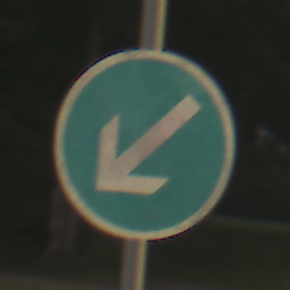
Verkehrszeichen: VorgeschriebeneVorbeifahrtLinks
Umgebung: Outdoor, Nature
Tageszeit: SunriseSunset
Wetter: Clear
Licht: Natural
Jahreszeit: NotSpecified
Kontrast: LowContrast